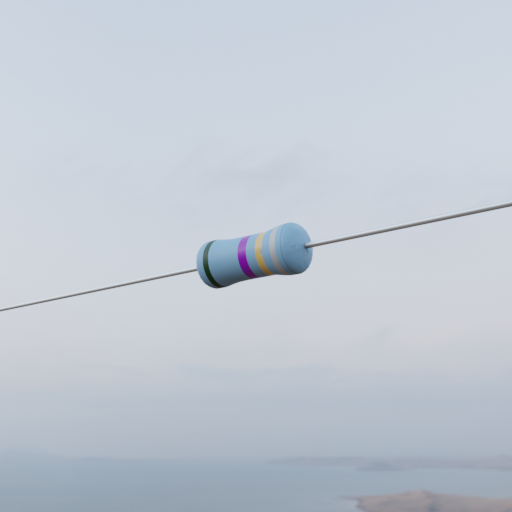
Resistor colour bands (in order): black, violet, gold, silver